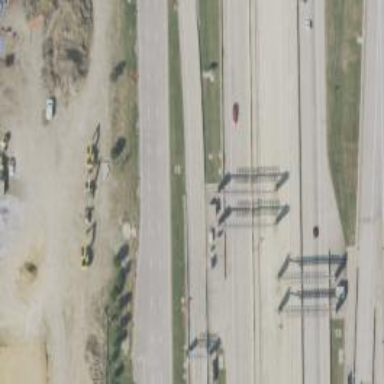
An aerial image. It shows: Toll gantry on the road.